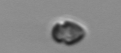
Label: Heterocapsa_rotundata